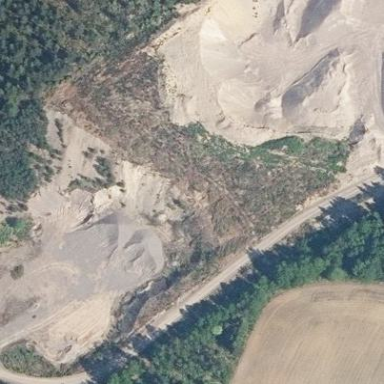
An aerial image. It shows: Quarry area with sand as the primary resource.